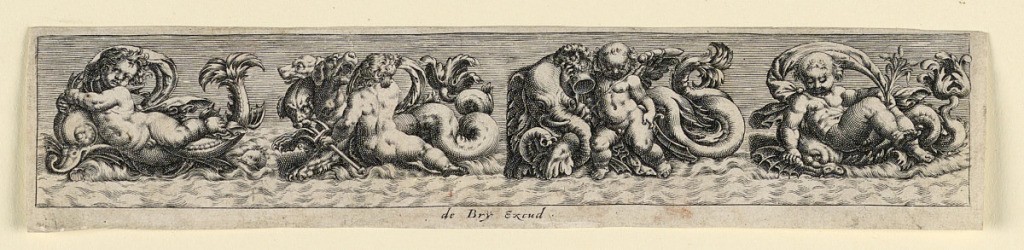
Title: Decorative Panel: Sea Monsters
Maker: Theodor de Bry, Flemish, 1528 – 1598
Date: ca. 1550
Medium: Engraving on paper
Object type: Print
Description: Horizontal rectangle. Dolphins, dogs, elephants, and sea-monsters are bing ridden by putti. Inscribed below: "de Bry Excud."